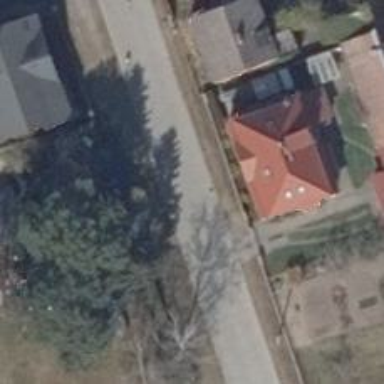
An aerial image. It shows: Residential road.